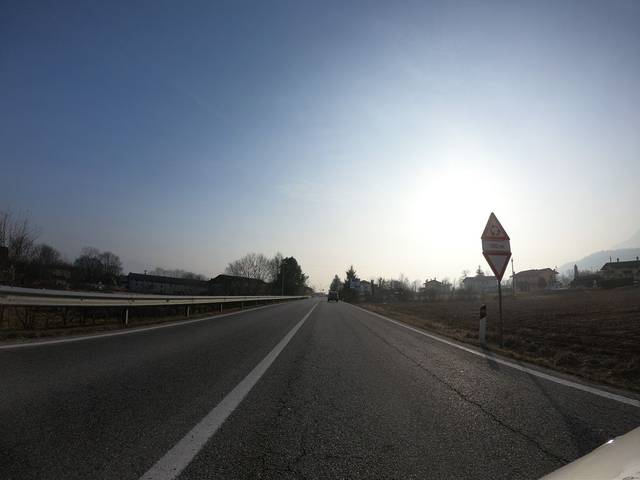
Region: Italy
Coordinates: 46.108, 12.07